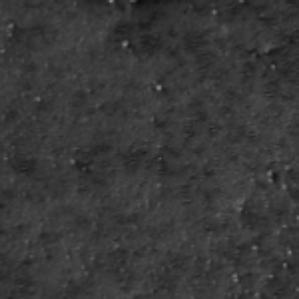
Label: frost